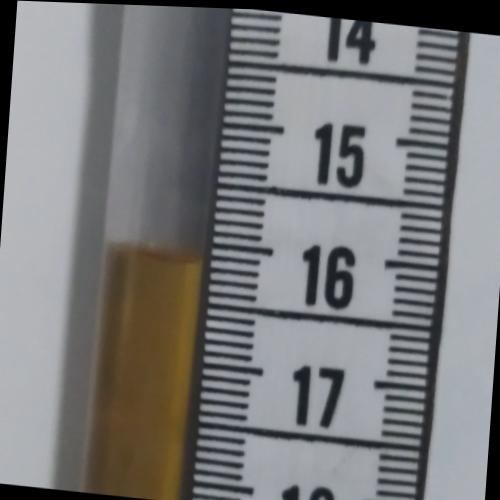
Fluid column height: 16.1 cm